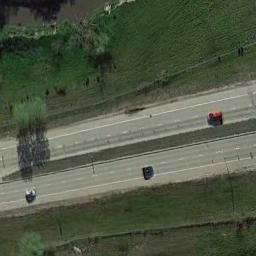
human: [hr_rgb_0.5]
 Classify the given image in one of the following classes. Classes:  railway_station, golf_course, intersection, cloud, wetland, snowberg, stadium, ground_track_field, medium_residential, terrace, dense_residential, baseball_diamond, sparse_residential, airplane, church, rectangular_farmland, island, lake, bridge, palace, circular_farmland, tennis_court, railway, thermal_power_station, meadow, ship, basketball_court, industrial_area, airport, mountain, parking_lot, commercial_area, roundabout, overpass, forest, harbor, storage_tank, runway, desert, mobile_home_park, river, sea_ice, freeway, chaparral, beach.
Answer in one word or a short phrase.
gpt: freeway